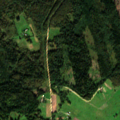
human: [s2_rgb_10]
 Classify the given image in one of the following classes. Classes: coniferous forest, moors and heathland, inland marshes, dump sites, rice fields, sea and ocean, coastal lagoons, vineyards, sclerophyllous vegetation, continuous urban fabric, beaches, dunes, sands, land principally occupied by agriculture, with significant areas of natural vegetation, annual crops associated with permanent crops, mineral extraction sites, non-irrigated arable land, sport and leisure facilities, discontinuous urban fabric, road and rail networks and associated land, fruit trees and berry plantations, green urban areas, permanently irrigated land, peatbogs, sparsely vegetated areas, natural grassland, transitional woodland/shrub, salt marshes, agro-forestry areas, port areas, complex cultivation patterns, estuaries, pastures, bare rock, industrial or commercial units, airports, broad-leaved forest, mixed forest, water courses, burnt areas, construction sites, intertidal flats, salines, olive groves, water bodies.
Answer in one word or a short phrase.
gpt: pastures, land principally occupied by agriculture, with significant areas of natural vegetation, broad-leaved forest, coniferous forest, mixed forest